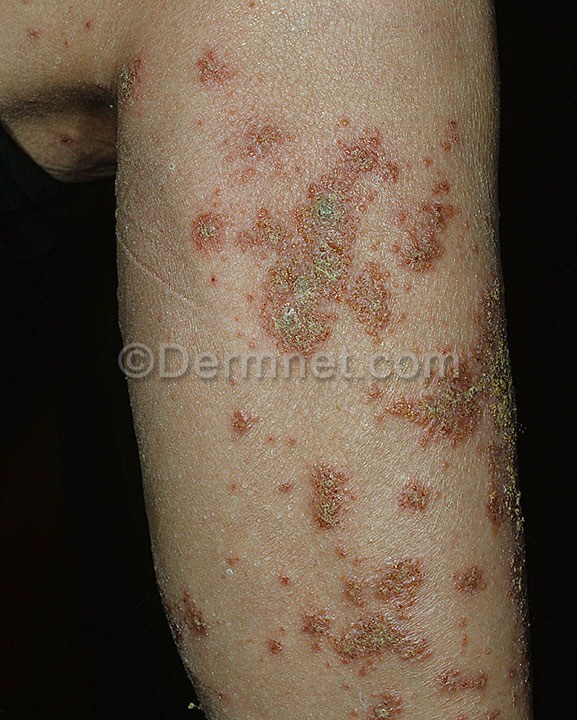
Disease: Eczema Photos